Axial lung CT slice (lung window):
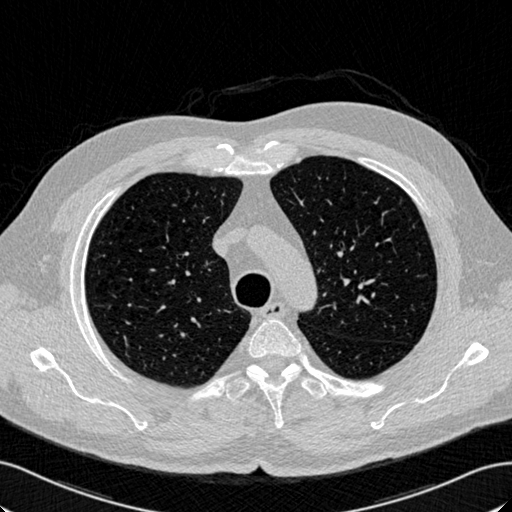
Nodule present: no